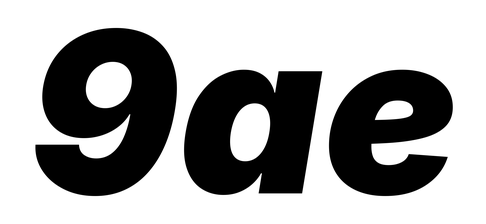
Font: Inter-Italic_Black_Italic